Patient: sex M, age 28
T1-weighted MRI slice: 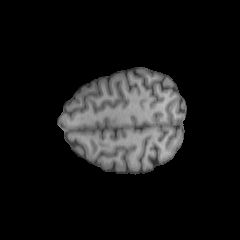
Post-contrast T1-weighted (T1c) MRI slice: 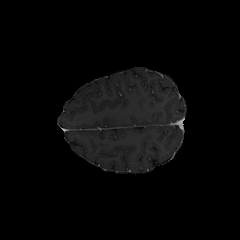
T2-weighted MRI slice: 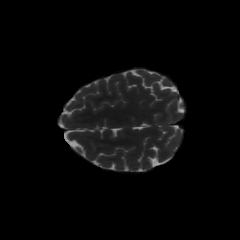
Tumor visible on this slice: no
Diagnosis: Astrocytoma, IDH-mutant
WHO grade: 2